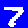
Digit: 7